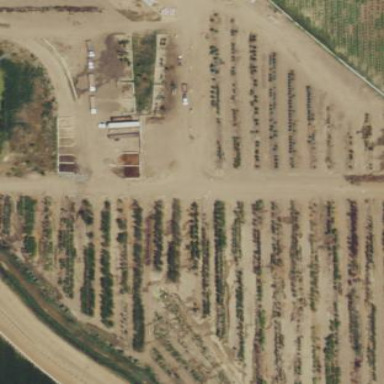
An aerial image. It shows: Plant nursery.